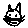
Label: cat